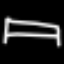
Label: bed